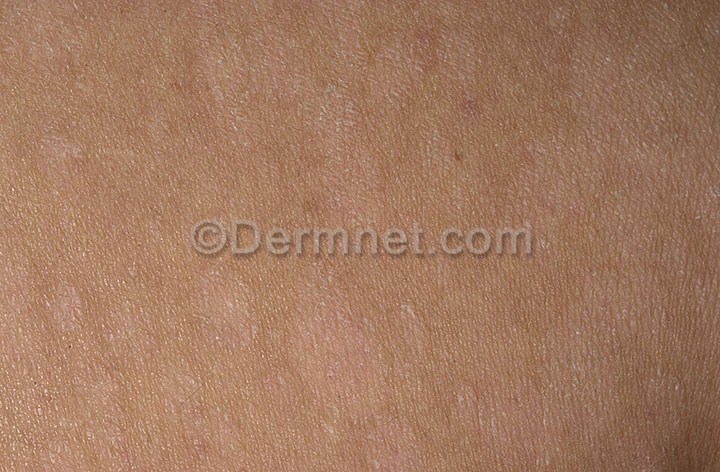
Disease: Tinea Ringworm Candidiasis and other Fungal Infections